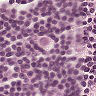
Metastatic tissue present: yes